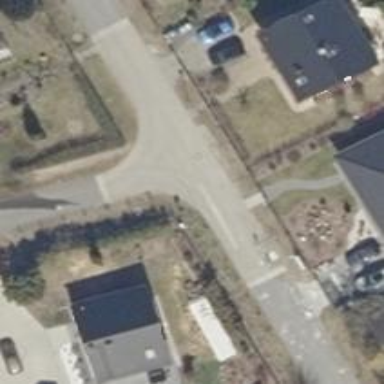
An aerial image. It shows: Residential road.